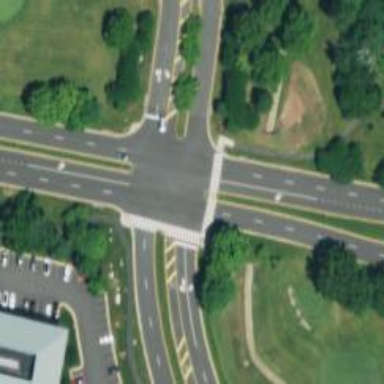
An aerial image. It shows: Uncontrolled zebra crossing on the road.